Interaction volume radius: 5 \u00c5
Interaction volume height: 10 \u00c5
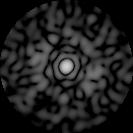
Disorder parameter: 0.8064